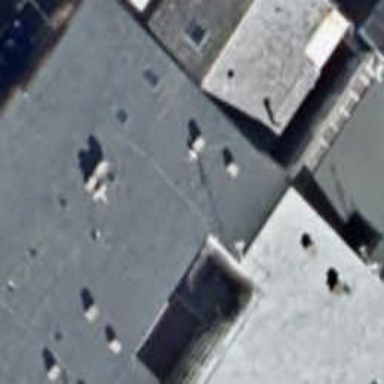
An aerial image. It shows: Part of building.